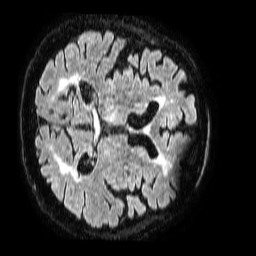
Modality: FLAIR
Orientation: axial
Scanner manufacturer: philips
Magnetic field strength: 1.5 T
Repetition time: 4.8 s
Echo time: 0.3 s